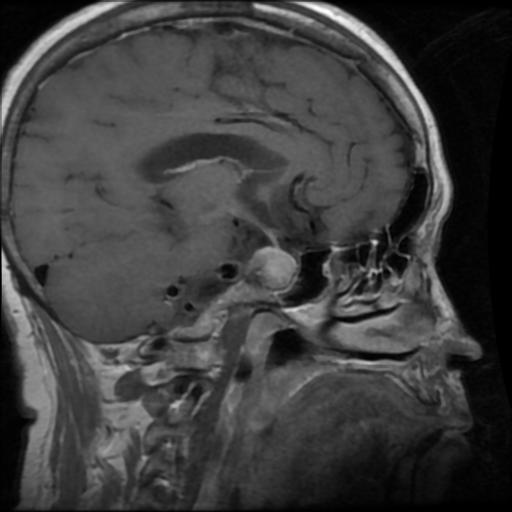
Label: pituitary